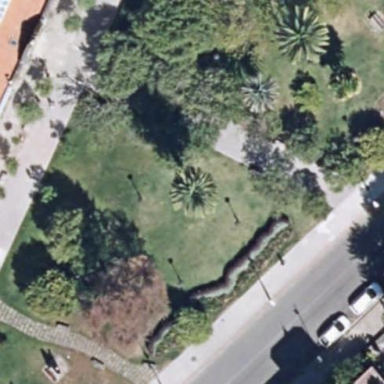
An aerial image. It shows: Park.